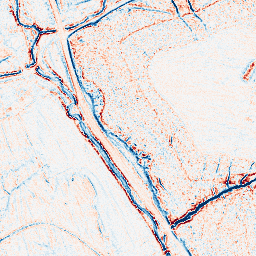
Category: edge_preserving
Decomposition family: anisotropic_diffusion
Decomposition parameters: iterations: 5
kappa: 10
gamma: 0.2
Upsampling method: quartic
Upsampling parameters: scale: 4
Upsampling scale: 4